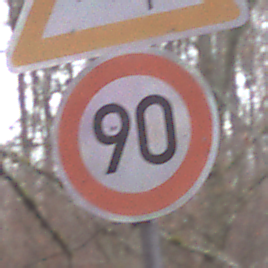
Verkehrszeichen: Geschwindigkeit90
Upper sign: SeitenwindVonRechts
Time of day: Midday
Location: Outdoor (Nature)
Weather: Overcast
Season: Autumn
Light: Natural